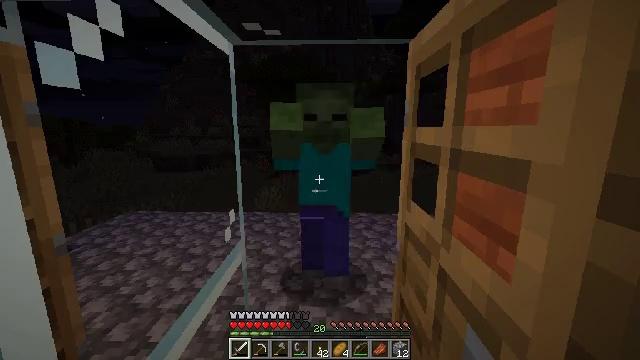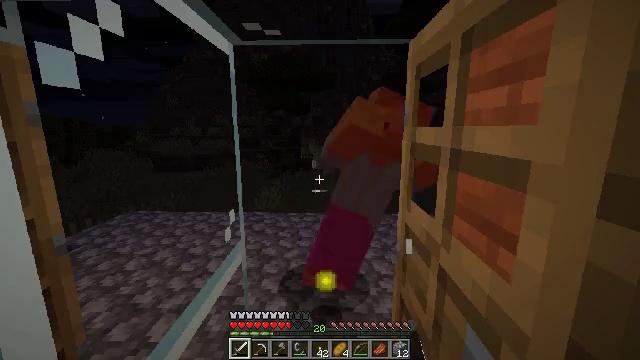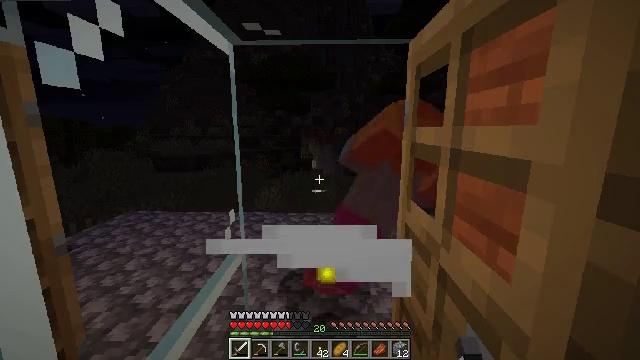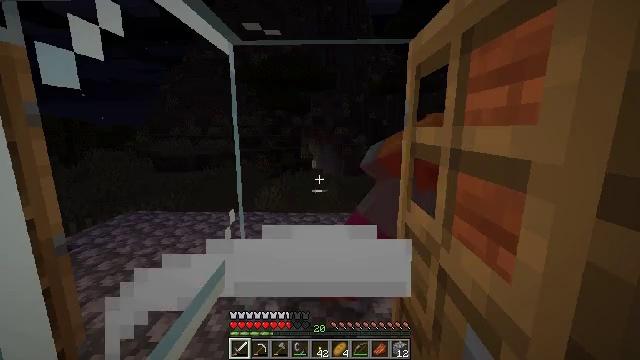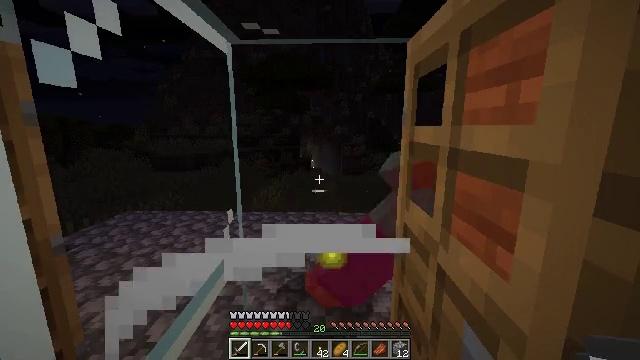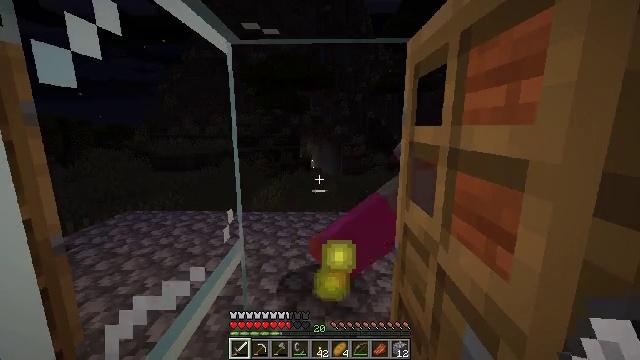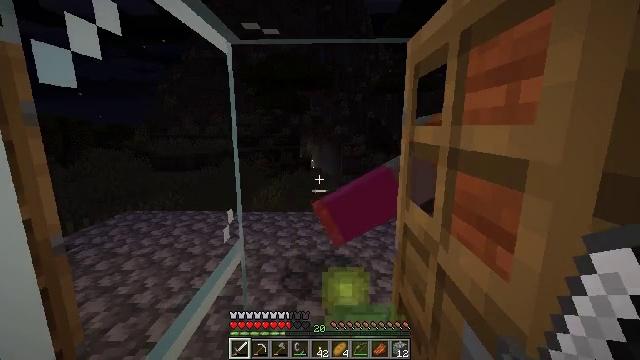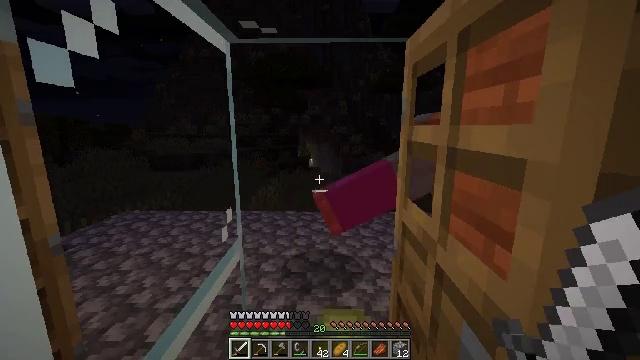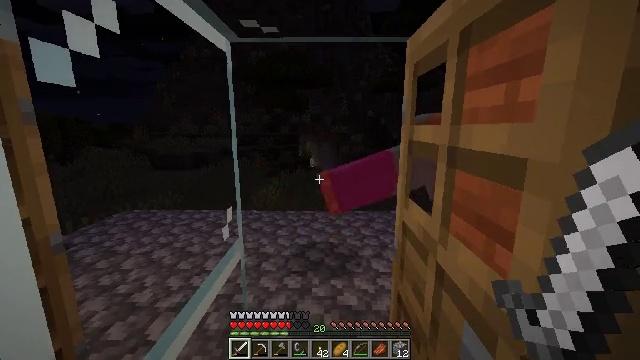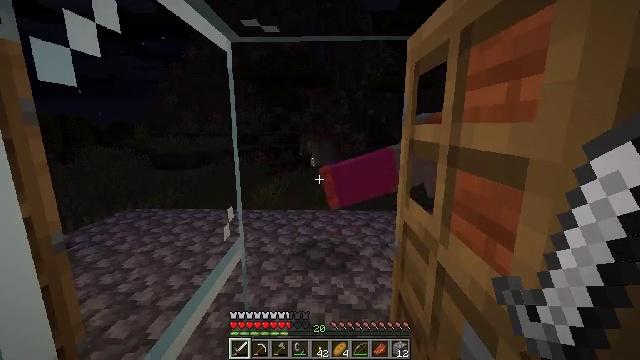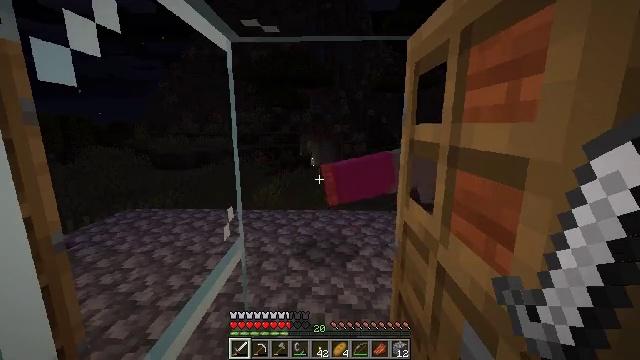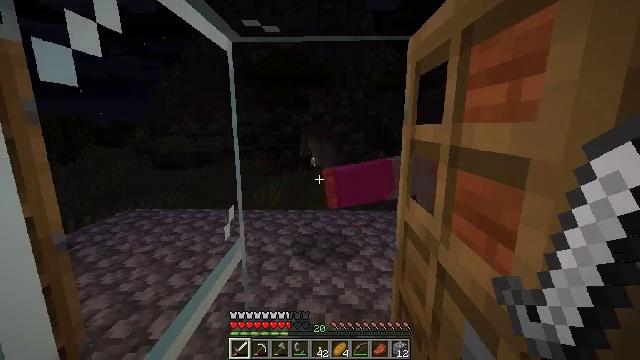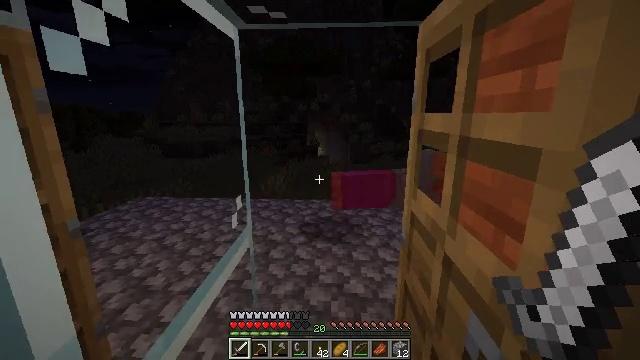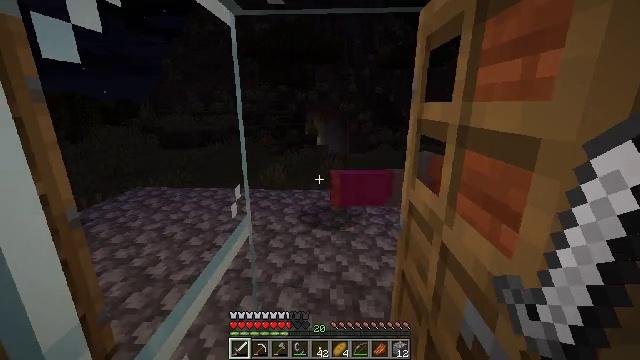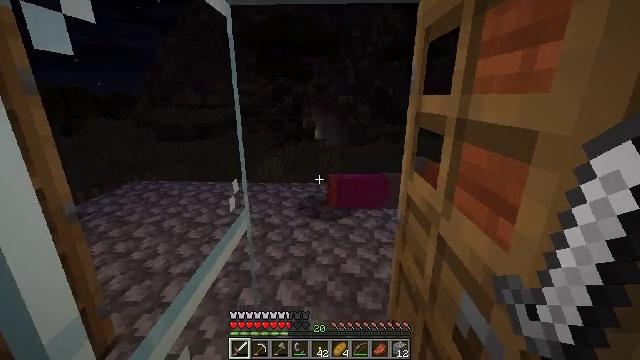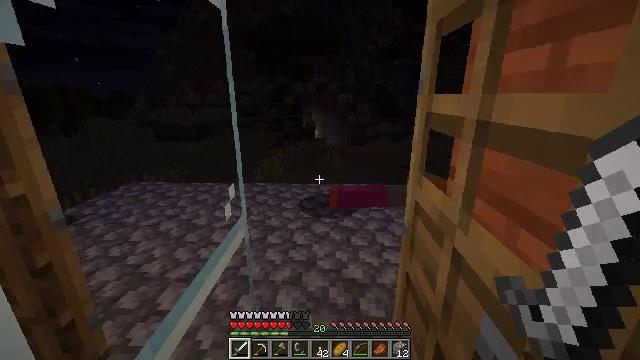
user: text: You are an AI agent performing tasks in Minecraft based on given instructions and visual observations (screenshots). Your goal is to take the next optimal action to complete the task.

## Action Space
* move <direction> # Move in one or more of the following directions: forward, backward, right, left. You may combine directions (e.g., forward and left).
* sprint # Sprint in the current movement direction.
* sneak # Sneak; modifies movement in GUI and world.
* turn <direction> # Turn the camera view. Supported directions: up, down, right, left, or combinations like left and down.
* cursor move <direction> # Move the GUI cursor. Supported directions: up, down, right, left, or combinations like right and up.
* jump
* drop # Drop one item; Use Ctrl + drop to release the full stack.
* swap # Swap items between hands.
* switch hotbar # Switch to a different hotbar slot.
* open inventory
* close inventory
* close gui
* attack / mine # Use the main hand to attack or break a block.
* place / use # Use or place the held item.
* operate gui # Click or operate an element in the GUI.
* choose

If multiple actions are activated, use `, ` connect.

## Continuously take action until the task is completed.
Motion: motion action
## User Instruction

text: Remove a flint and steel from the inventory.
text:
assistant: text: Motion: attack / mine
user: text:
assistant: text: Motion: attack / mine
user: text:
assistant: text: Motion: attack / mine
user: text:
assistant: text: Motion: attack / mine
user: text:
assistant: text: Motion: attack / mine
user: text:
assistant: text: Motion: attack / mine
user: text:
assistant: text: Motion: attack / mine
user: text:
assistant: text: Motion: attack / mine
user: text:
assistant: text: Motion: no_op
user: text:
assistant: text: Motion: no_op
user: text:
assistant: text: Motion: no_op
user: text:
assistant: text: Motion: turn left and down
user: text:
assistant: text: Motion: turn down
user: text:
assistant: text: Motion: turn down
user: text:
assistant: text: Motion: move forward
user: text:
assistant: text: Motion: move forward
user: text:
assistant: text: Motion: move forward
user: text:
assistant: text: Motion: no_op
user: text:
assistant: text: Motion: no_op
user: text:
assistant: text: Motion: turn right and down
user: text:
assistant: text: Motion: turn right and down
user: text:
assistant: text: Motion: turn right and down
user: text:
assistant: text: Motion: turn right and down
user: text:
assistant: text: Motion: turn right and down
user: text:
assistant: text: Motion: turn right
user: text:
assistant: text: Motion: turn right and up
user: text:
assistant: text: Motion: turn right and up
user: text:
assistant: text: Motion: move left, turn right
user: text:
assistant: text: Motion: move left, turn right
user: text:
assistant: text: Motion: move left, turn right